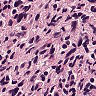
Metastatic tissue present: yes